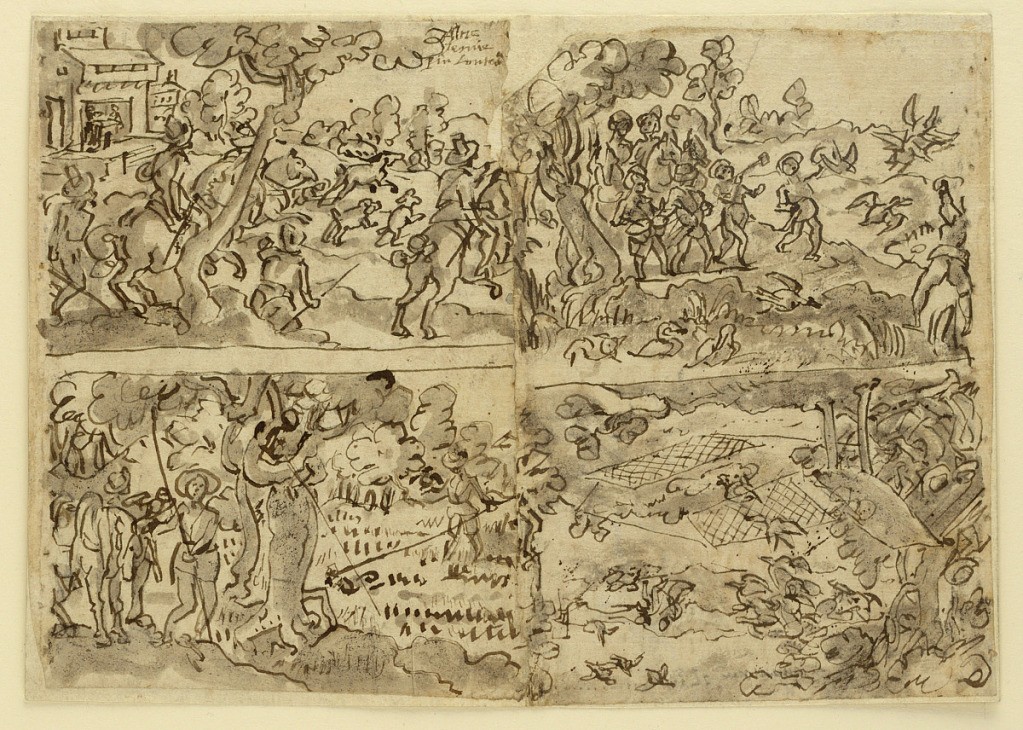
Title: Deer Hunt with Hounds [above]; Skylark Hunt with Falcons [below]
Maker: Jan van der Straet, called Stradanus, Flemish, 1523–1605
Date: ca. 1596-1599
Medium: Recto: pen and brown and black inks, brush and black wash over black chalk on laid paper Verso: pen and brown ink on laid paper
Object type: Drawing
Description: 1901-39-151-a: Recto, above: Hunters on horseback and on foot are...;     1901-39-151-b: Recto, above: View of a landscape with a duckpond ...